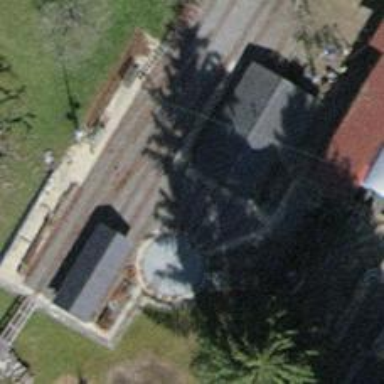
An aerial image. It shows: Miniature railway.